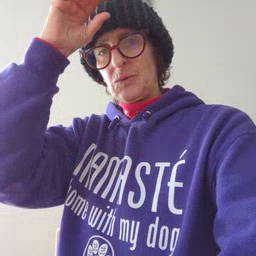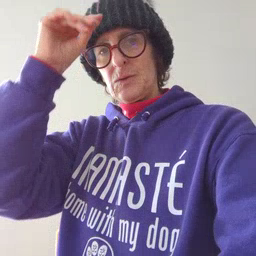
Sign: boy